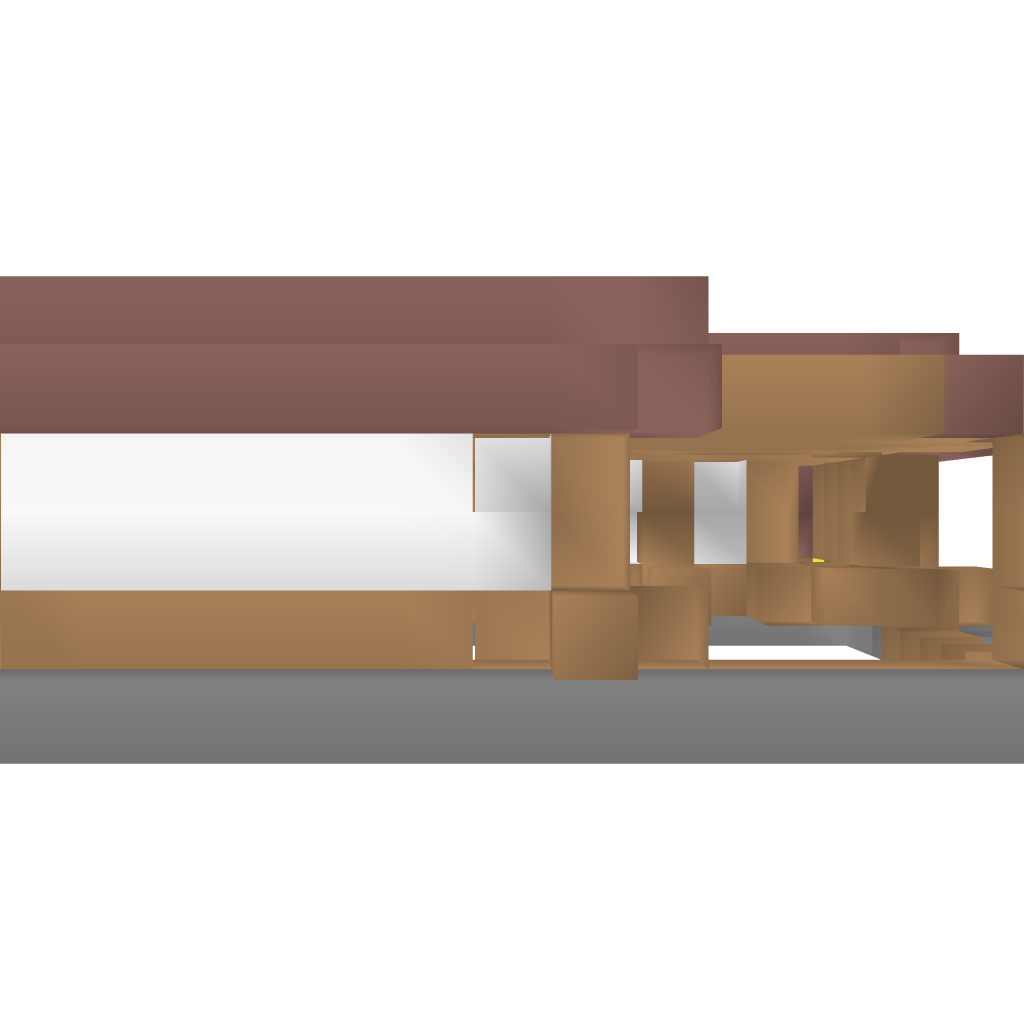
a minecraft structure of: medieval bank bad low quality